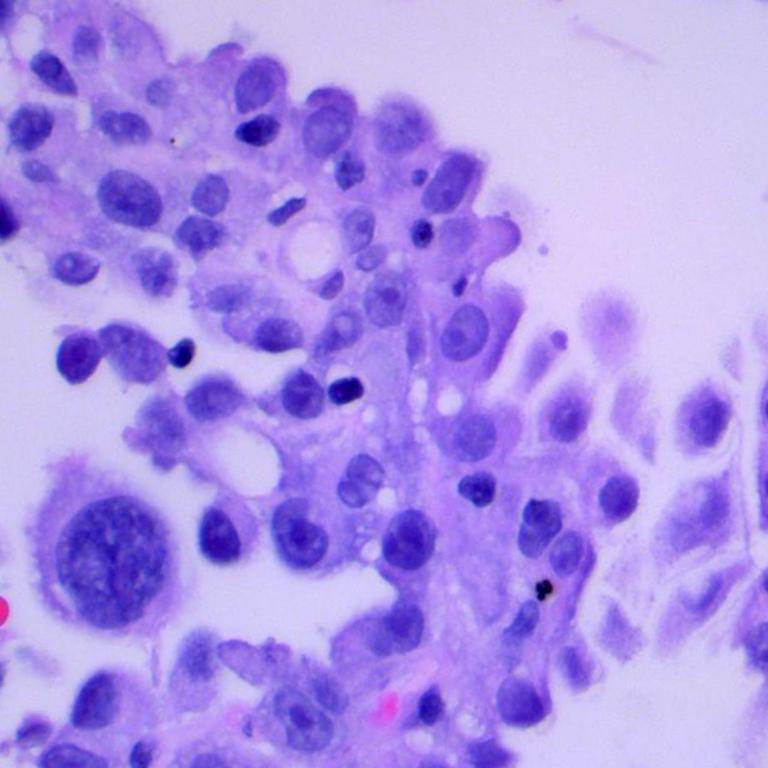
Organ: lung
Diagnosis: adenocarcinomas